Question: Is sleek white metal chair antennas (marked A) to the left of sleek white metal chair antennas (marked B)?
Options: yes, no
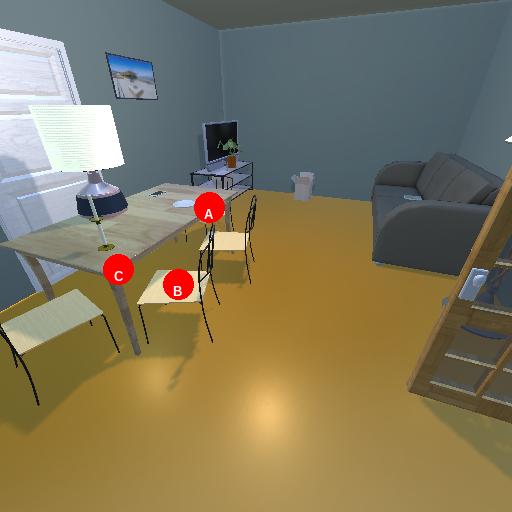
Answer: yes